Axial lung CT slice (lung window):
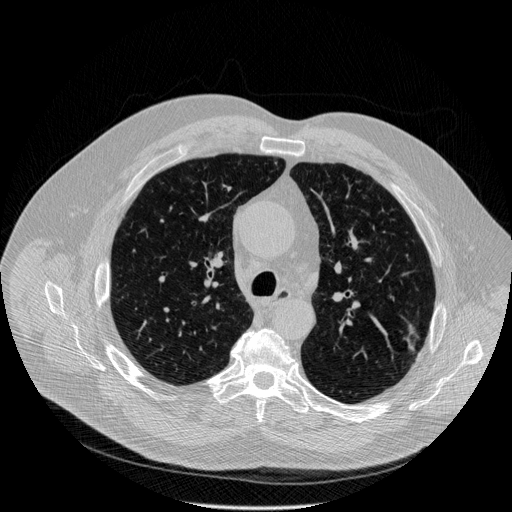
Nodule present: yes
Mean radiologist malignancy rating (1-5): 4